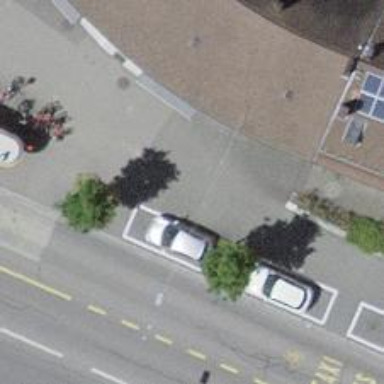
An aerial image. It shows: Bicycle rental service.